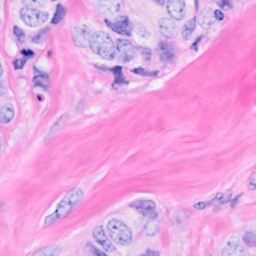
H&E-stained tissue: Breast